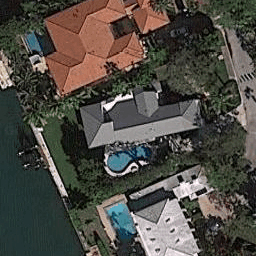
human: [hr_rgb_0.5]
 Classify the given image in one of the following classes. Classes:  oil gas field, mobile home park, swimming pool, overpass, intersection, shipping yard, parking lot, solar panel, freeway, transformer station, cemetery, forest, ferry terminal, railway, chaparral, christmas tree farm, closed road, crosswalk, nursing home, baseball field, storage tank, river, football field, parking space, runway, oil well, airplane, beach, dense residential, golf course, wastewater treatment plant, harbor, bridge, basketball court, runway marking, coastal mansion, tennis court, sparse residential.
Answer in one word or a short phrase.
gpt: coastal mansion